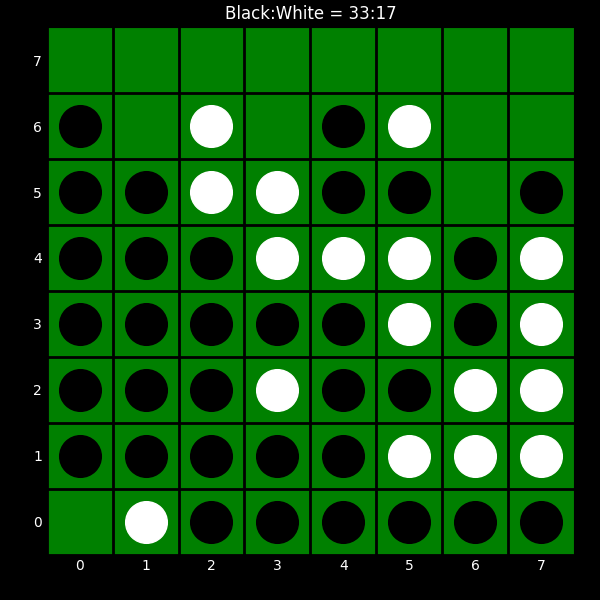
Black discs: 33
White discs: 17